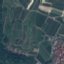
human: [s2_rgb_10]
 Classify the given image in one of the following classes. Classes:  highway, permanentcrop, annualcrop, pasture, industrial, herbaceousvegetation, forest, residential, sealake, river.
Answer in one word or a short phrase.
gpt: PermanentCrop